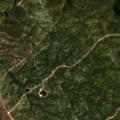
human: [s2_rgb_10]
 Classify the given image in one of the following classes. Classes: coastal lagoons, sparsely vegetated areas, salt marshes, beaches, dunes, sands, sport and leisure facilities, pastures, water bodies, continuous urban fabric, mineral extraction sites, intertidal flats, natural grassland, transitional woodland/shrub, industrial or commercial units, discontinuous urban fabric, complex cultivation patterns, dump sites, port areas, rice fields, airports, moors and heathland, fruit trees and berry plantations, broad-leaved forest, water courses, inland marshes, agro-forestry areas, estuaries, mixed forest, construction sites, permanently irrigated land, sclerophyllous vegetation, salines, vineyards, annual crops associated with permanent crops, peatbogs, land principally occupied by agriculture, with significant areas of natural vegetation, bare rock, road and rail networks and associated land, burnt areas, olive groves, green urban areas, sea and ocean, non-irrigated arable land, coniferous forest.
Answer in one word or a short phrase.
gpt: non-irrigated arable land, olive groves, agro-forestry areas, transitional woodland/shrub, water bodies